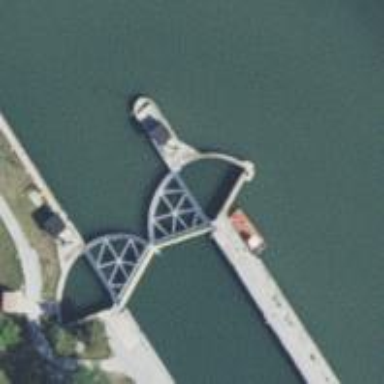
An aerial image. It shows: Lock gate on waterway.